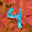
Label: 4